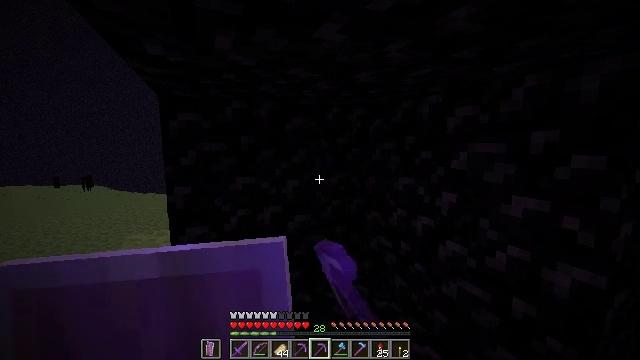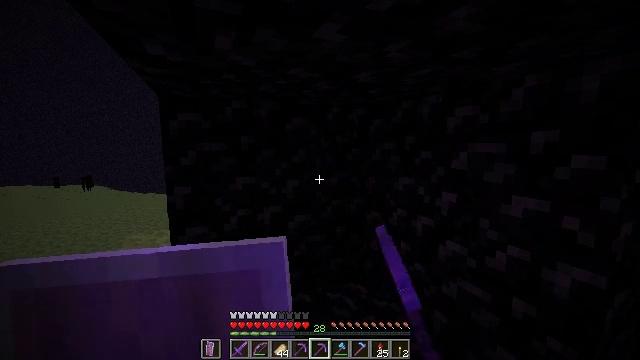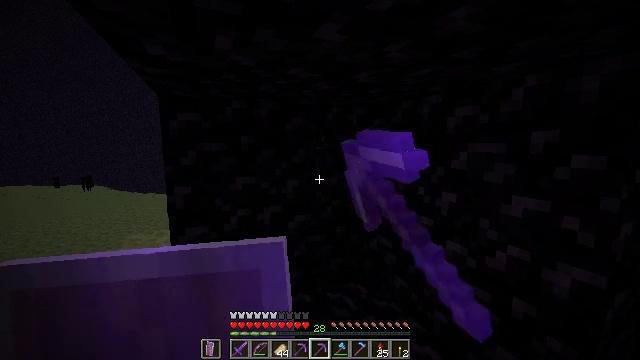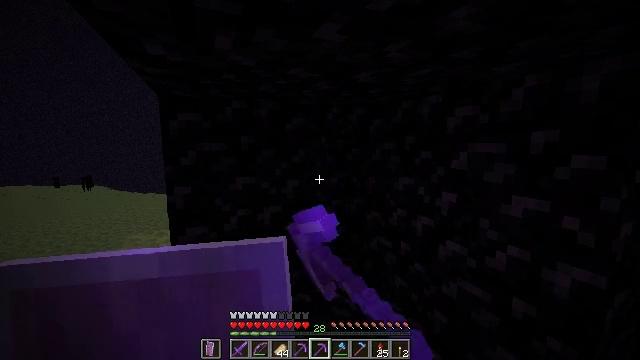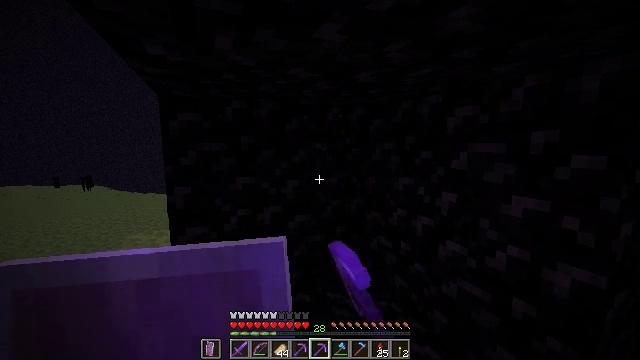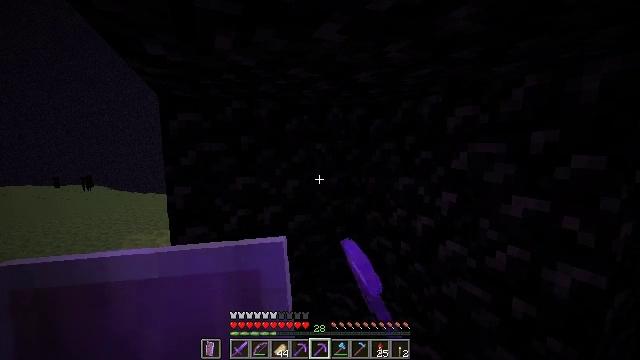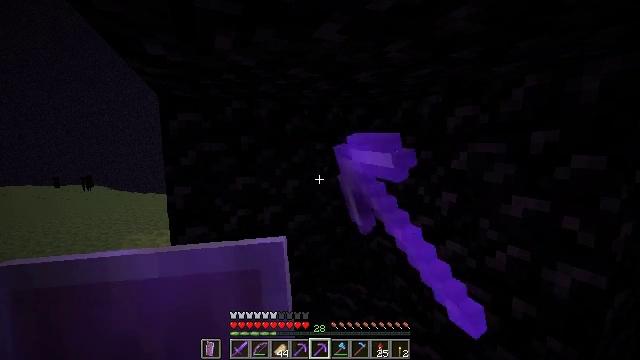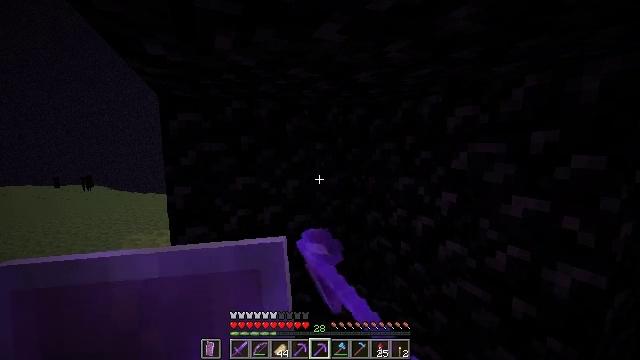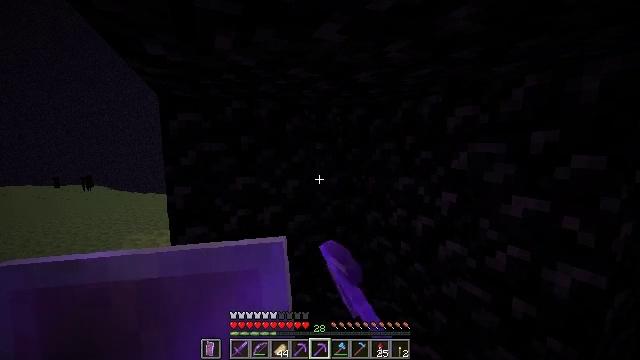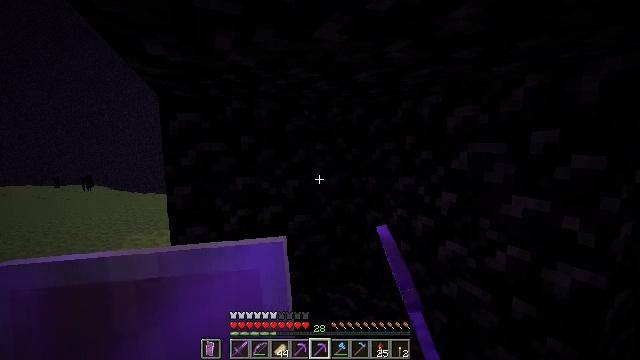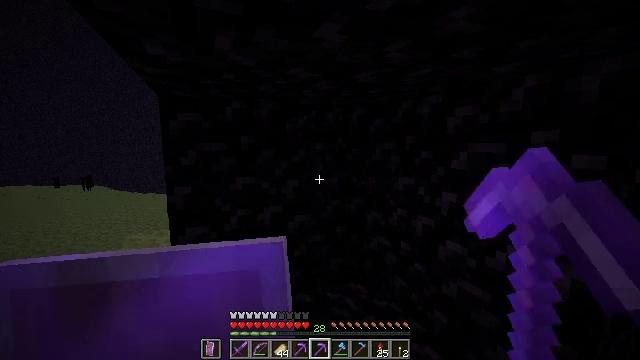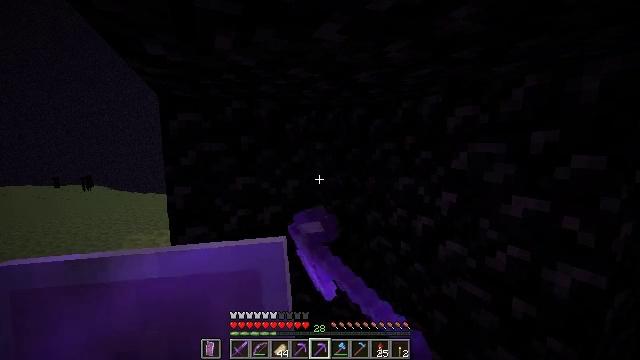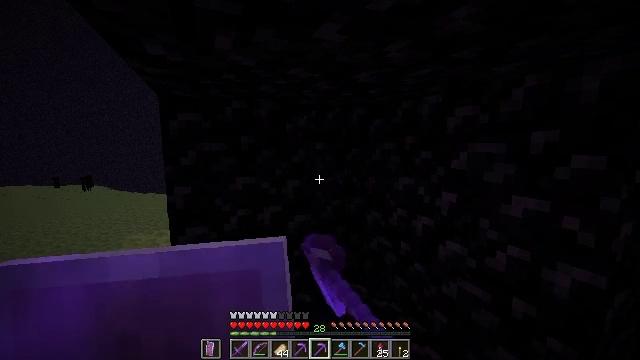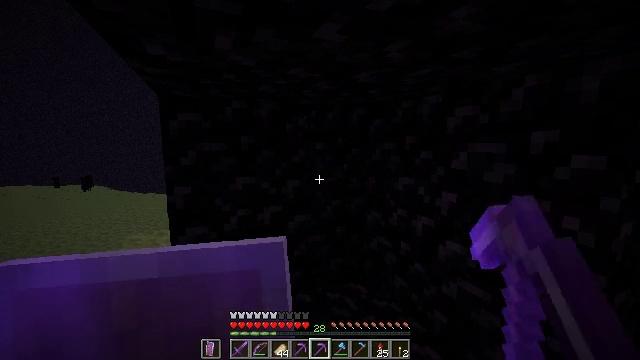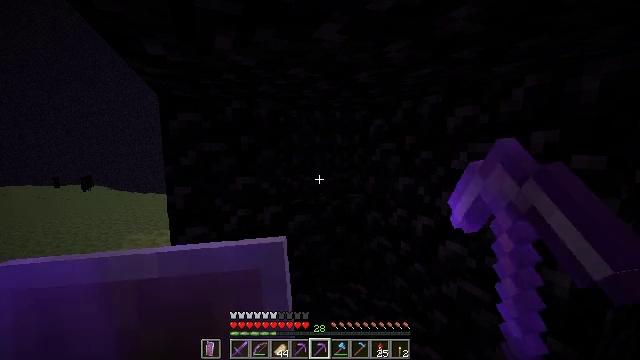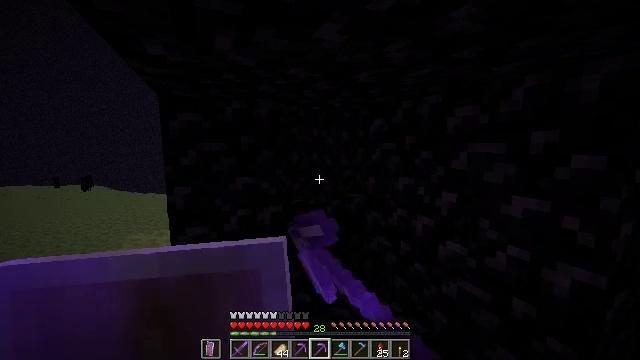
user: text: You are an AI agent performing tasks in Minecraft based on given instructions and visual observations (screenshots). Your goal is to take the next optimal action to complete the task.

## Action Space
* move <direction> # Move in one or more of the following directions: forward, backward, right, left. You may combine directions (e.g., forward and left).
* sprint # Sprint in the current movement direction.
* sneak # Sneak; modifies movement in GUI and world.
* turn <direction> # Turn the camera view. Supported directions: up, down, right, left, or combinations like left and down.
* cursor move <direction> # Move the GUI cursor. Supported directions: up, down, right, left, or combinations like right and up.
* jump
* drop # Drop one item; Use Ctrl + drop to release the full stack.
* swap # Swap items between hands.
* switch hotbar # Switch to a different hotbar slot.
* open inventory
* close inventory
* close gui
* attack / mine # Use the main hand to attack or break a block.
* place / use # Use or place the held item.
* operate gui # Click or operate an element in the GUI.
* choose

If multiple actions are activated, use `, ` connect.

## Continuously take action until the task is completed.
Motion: motion action
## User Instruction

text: Collect obsidian for crafting.
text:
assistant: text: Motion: attack / mine
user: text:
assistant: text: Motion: attack / mine
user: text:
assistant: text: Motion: attack / mine
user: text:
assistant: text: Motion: attack / mine
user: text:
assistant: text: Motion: attack / mine
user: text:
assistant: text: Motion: attack / mine
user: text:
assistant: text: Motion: attack / mine
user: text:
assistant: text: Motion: attack / mine
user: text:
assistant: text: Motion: attack / mine
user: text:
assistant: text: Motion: attack / mine
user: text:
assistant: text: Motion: attack / mine
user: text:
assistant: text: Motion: attack / mine
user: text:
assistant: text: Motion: attack / mine
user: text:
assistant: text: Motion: attack / mine
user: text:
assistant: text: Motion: attack / mine
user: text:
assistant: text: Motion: attack / mine
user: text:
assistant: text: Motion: attack / mine
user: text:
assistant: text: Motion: attack / mine
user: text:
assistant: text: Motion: attack / mine
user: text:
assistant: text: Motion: attack / mine
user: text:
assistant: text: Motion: attack / mine
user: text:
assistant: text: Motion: attack / mine
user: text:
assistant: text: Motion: attack / mine
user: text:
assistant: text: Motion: attack / mine
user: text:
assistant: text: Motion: attack / mine
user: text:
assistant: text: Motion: attack / mine
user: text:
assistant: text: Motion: attack / mine
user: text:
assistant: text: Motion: attack / mine
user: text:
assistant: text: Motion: attack / mine
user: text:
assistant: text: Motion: turn down, attack / mine